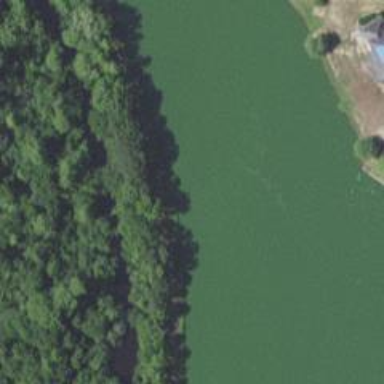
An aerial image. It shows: Dam along waterway.